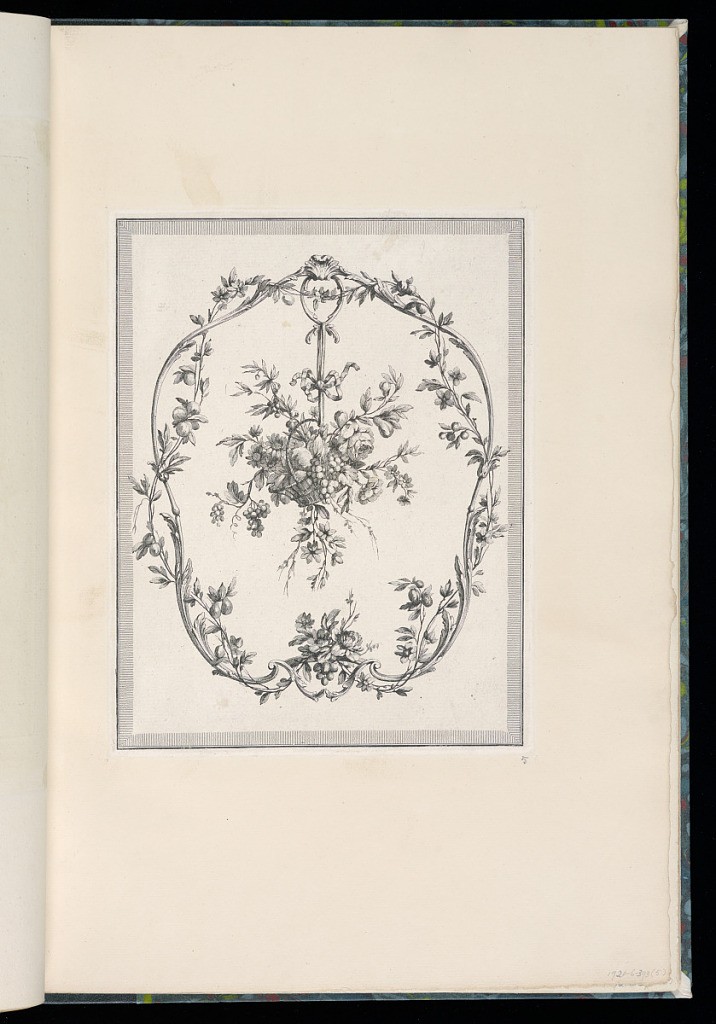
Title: Ornamental Trophy Design
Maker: Pierre Ranson, French, 1736–1786
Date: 1759–80
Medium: Etching and engraving on laid paper
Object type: Print
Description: Ornamental trophy design of a hanging basket of fruit and flowers, framed by a cartouche of scrolling leaves (rinceaux), fleurons, flowers, and fruit. Possibly a design for a fire screen or hand fan.